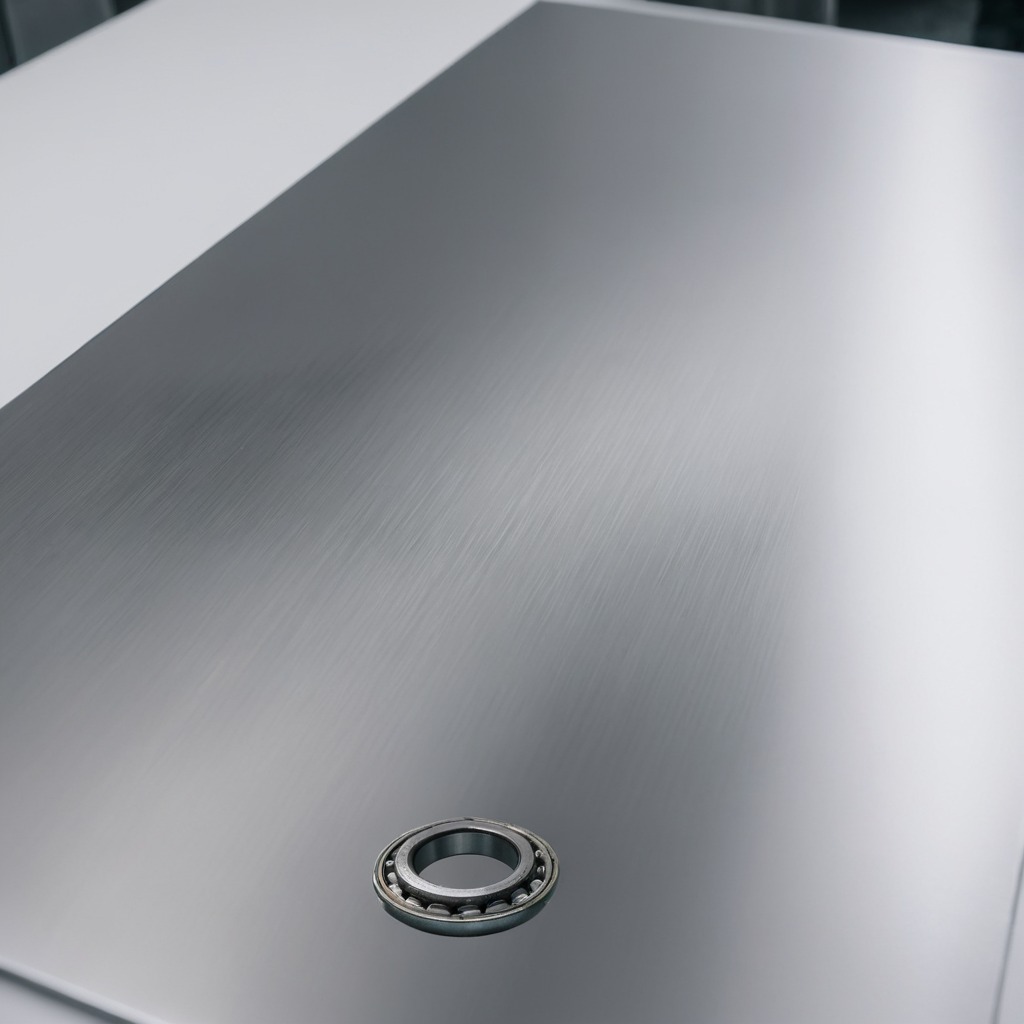
A metal ball bearing is lying on the stainless steel table in a high-end prototyping lab.